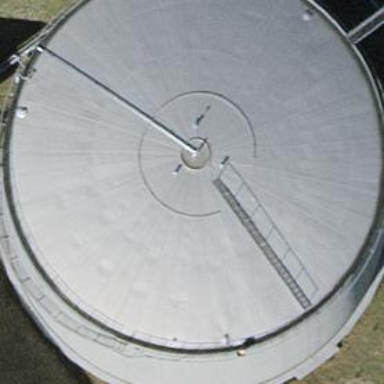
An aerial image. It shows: Industrial building with storage tank.